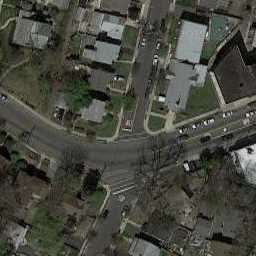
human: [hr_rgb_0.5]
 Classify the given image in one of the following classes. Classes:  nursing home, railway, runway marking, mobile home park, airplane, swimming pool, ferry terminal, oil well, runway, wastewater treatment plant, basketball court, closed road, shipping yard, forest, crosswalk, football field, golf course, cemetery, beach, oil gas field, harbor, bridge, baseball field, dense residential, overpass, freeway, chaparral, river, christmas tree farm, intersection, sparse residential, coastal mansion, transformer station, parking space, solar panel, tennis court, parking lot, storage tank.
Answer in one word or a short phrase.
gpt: intersection